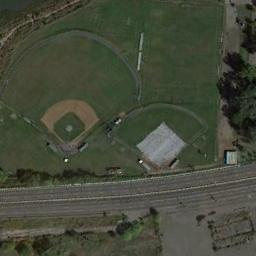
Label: baseball_diamond